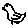
Label: bird